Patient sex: M
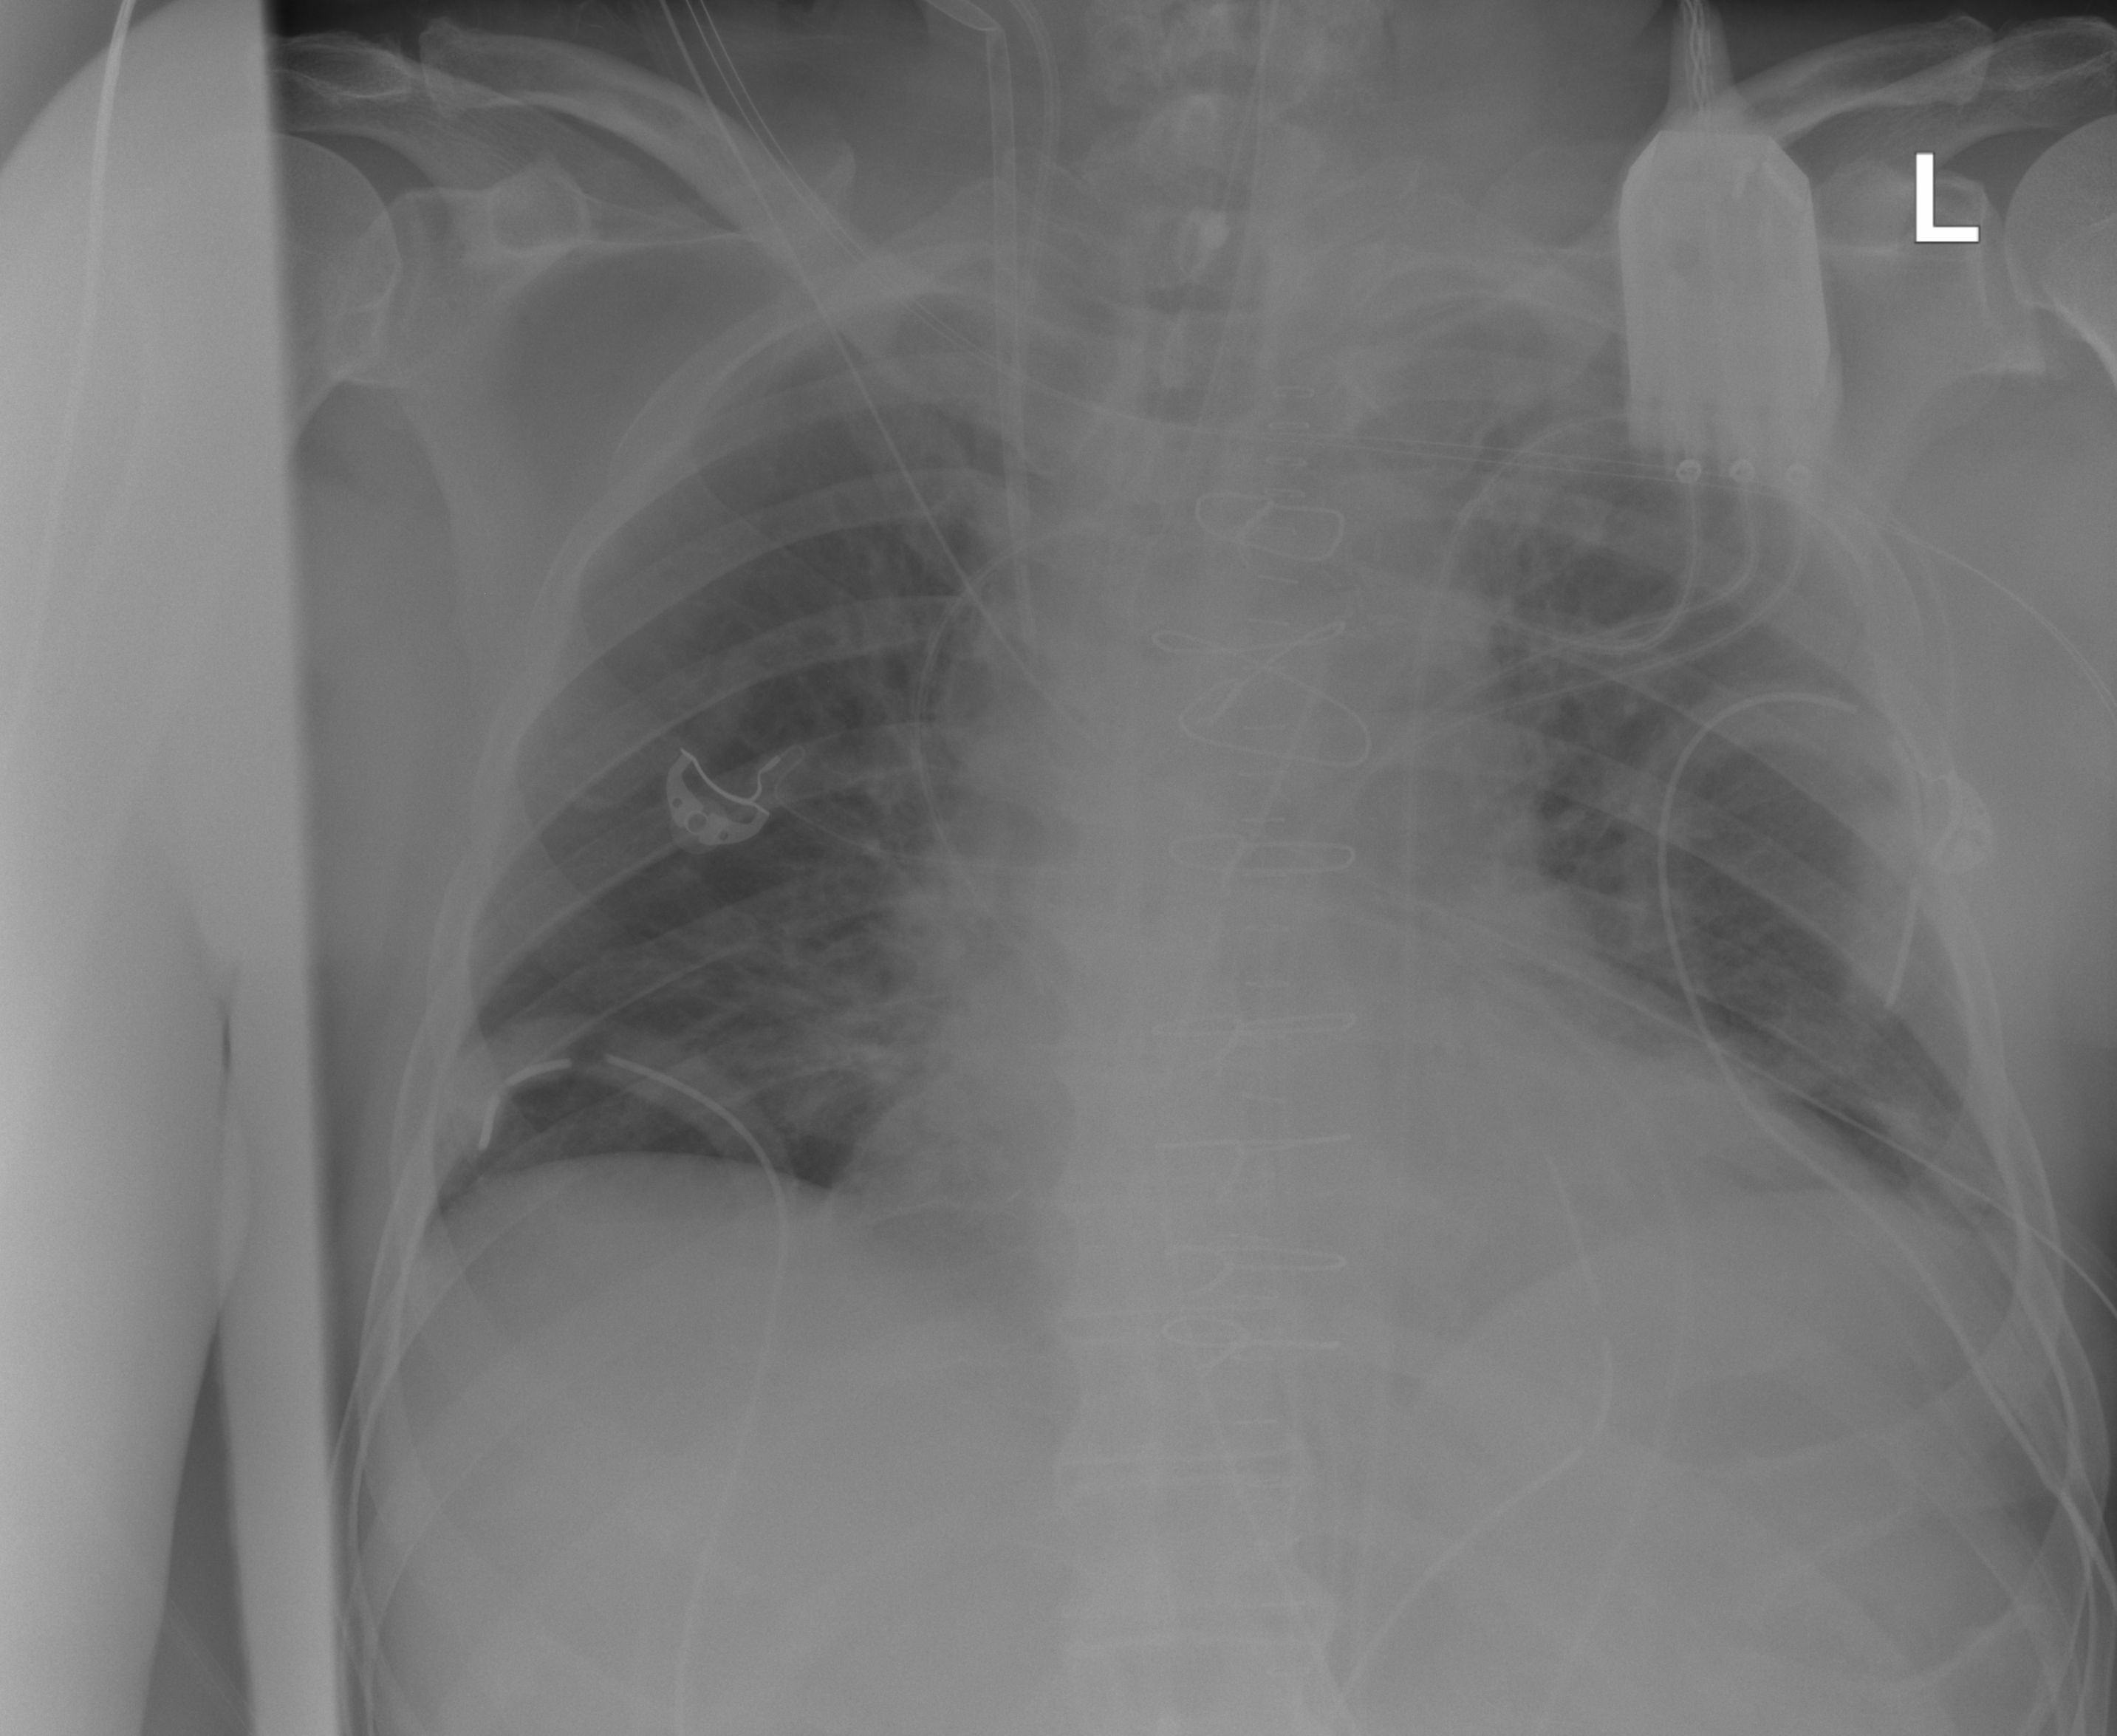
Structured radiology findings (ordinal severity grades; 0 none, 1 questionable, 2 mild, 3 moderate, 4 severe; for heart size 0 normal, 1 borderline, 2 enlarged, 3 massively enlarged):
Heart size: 2
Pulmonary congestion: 3
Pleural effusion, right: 0
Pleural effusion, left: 0
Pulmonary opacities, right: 0
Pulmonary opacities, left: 0
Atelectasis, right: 0
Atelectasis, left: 2